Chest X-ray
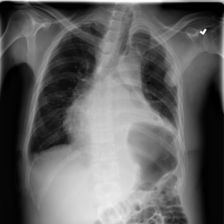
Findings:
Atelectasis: negative
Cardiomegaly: negative
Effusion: positive
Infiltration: negative
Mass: negative
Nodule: negative
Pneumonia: negative
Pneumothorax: positive
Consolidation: negative
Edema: negative
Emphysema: negative
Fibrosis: negative
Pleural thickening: negative
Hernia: negative